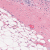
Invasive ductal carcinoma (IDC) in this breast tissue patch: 1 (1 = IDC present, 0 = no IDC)